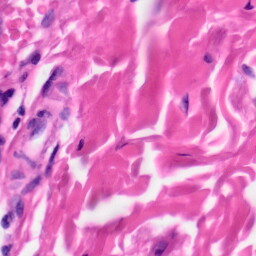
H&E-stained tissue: Skin